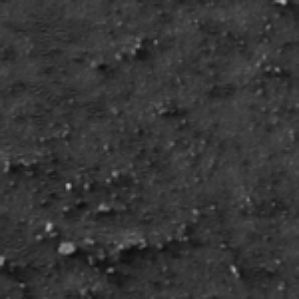
Label: frost